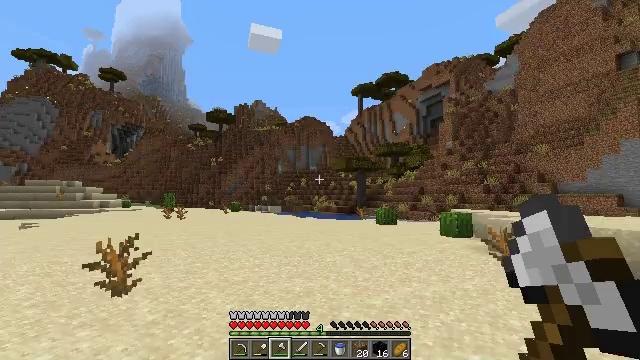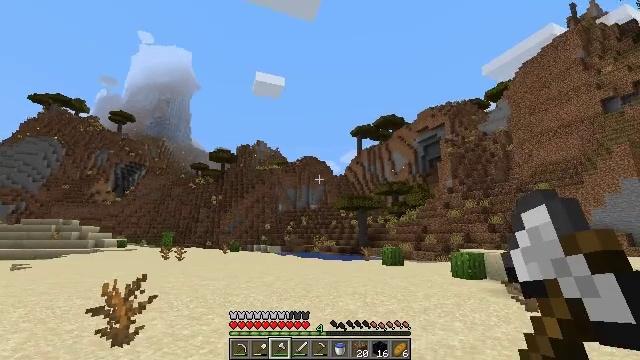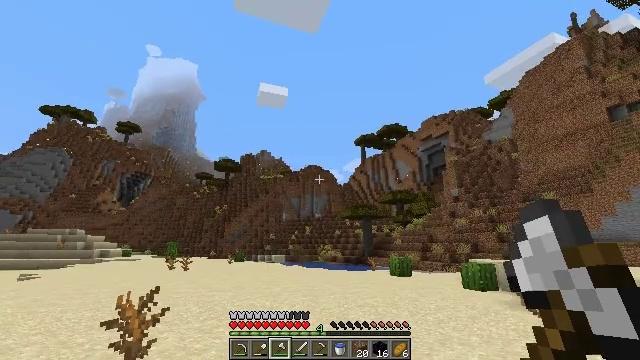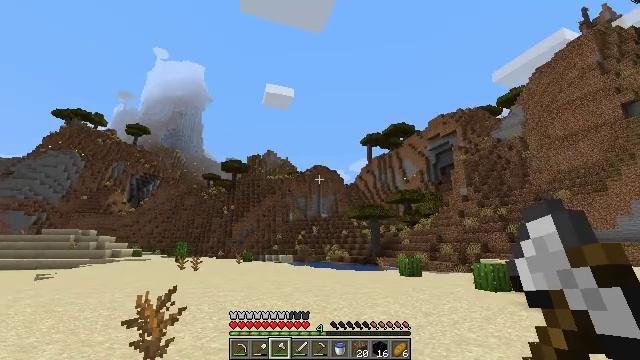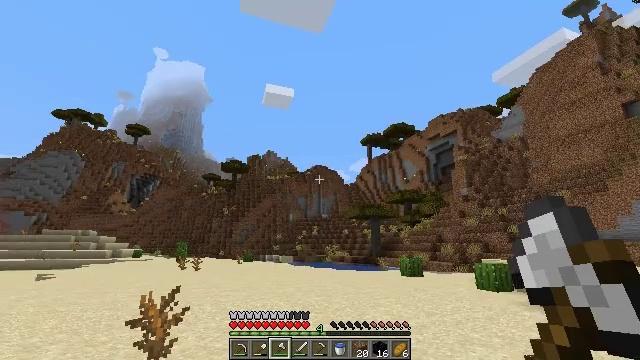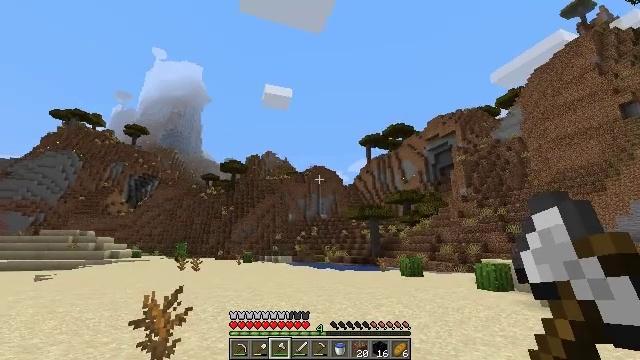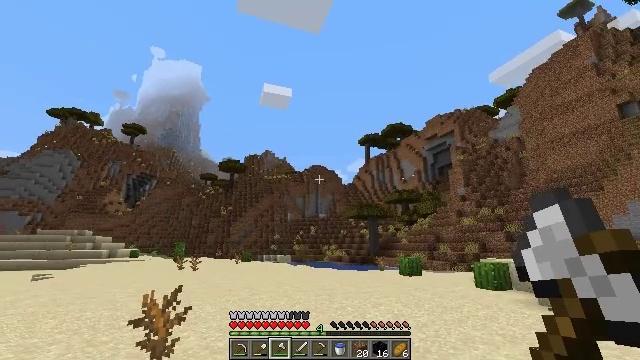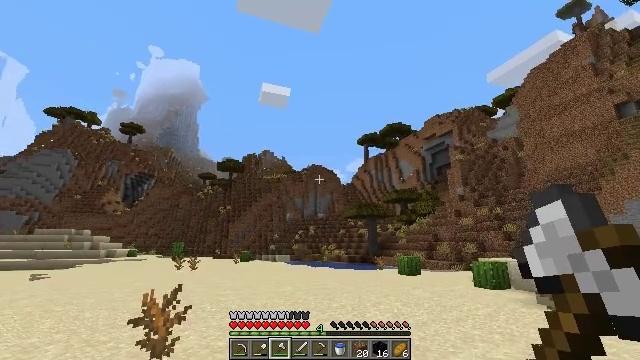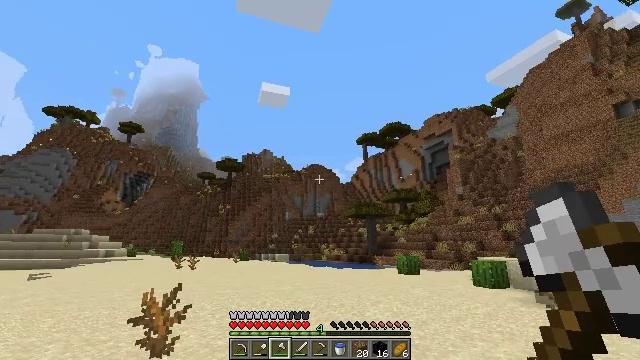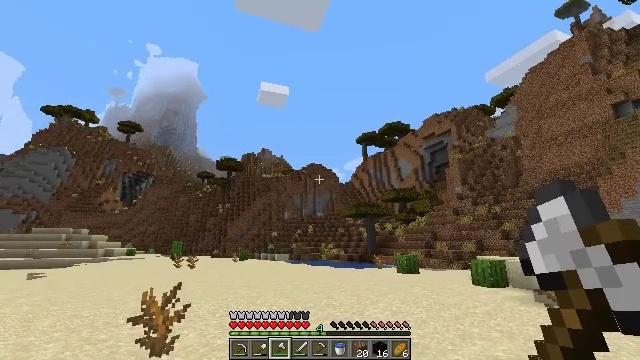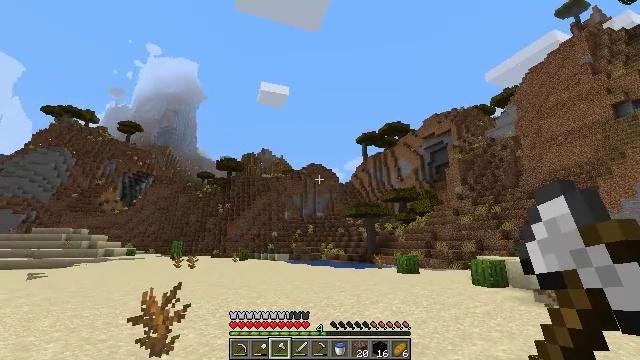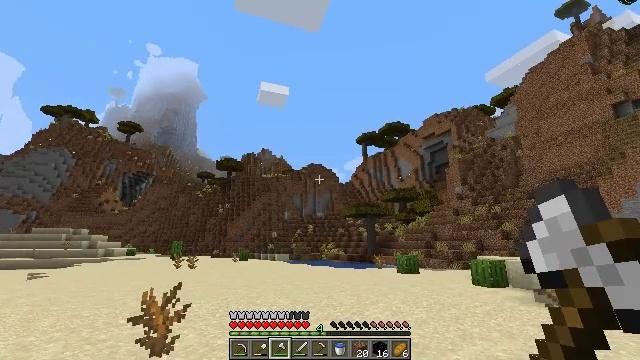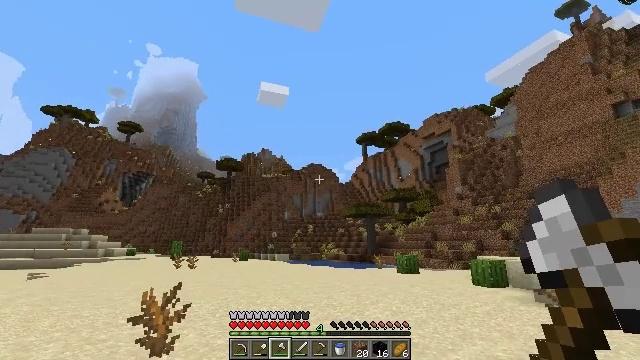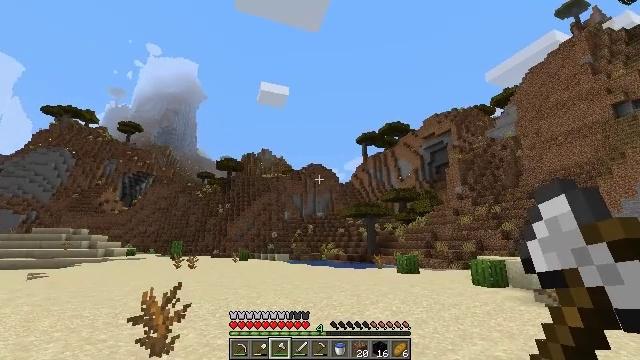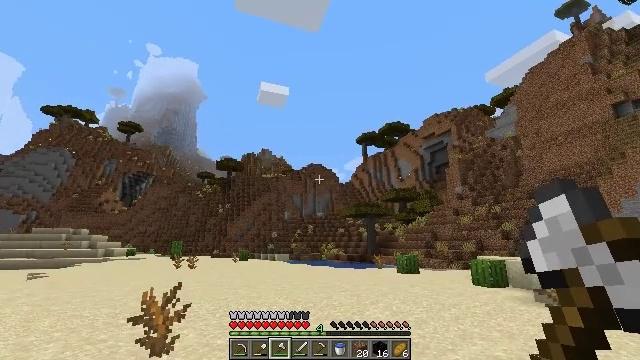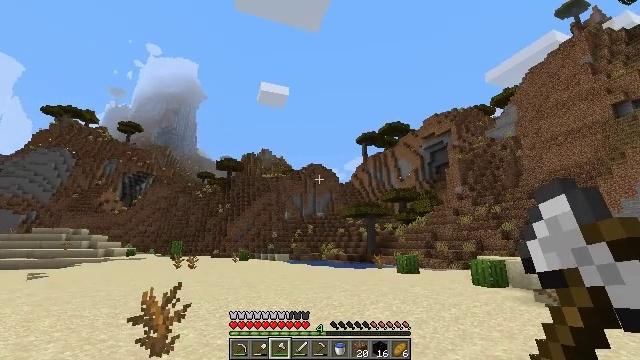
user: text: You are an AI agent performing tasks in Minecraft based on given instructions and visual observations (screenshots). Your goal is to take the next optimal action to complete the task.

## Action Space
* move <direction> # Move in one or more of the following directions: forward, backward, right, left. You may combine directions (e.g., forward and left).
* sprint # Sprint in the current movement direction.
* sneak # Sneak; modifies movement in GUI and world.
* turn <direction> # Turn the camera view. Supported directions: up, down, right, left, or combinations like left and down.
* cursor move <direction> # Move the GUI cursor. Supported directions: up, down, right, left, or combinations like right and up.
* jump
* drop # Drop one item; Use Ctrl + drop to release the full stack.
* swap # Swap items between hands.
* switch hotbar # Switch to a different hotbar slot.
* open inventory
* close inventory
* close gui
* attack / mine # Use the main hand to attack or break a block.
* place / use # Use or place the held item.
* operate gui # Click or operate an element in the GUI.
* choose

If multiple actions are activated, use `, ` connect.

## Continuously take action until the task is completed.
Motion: motion action
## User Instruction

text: Hunt animals.
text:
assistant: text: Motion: move left
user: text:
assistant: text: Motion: move left, turn up
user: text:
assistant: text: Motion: turn left
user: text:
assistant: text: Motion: no_op
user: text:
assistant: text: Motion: no_op
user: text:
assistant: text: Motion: no_op
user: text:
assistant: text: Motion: no_op
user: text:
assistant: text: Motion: no_op
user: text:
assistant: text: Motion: no_op
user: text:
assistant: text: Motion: no_op
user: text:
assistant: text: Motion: no_op
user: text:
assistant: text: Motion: no_op
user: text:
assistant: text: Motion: no_op
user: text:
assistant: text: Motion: no_op
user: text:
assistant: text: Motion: no_op
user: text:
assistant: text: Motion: no_op
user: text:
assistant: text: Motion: no_op
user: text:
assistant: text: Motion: no_op
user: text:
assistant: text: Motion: move forward
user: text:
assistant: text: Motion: move forward and move left, turn right and down
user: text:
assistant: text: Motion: move forward and move left, turn right and down
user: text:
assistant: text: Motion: move forward and move left, turn right and down
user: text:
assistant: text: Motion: move forward and move left
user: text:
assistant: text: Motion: move forward and move left
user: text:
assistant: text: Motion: move forward and move left
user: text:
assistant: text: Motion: move forward and move left
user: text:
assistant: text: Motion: move forward and move left
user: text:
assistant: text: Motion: move forward and move left
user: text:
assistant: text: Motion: move forward and move left
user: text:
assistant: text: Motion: move forward and move left